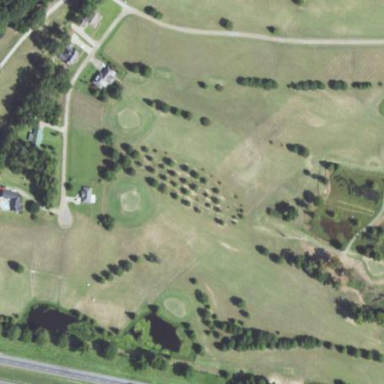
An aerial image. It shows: Golf course.